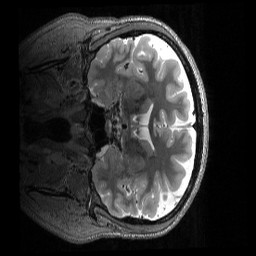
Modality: T2w
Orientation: coronal
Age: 37
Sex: male
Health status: ill
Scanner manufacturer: siemens
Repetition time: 3.2 s